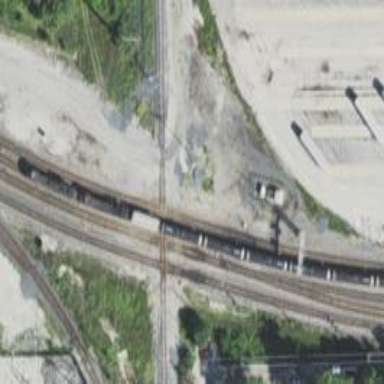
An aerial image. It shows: Railway crossing.